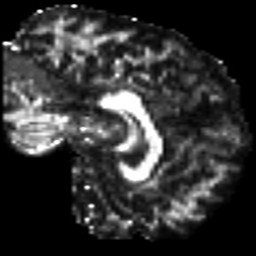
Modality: FA
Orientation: sagittal
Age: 26
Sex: male
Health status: ill
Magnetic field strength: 3 T
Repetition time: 8.4 s
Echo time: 0.0926 s